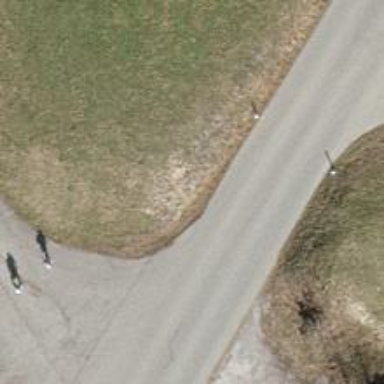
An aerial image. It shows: Unclassified road with asphalt surface.